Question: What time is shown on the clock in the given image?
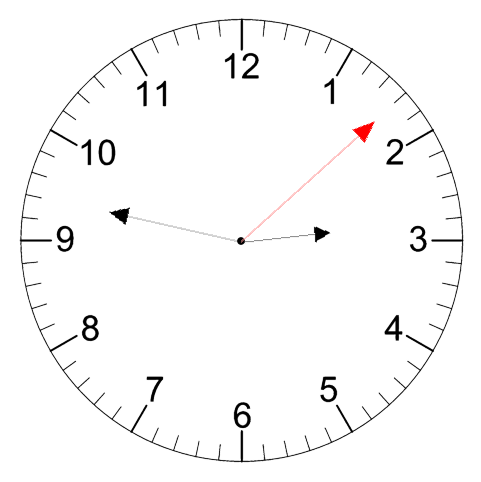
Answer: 02:47:08